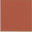
Piece: xx